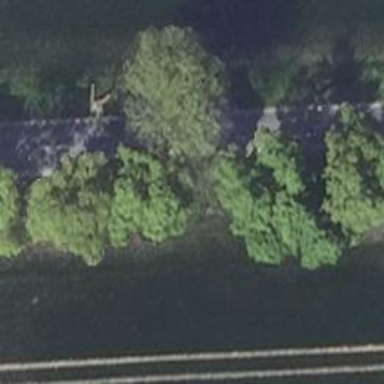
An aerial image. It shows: Row of deciduous broadleaved trees.